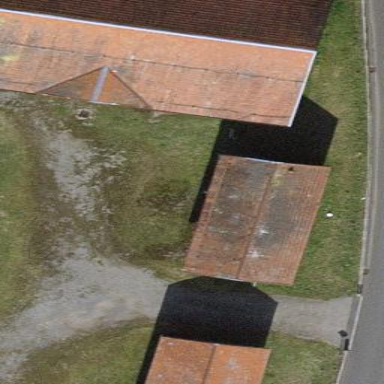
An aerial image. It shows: Shed building.